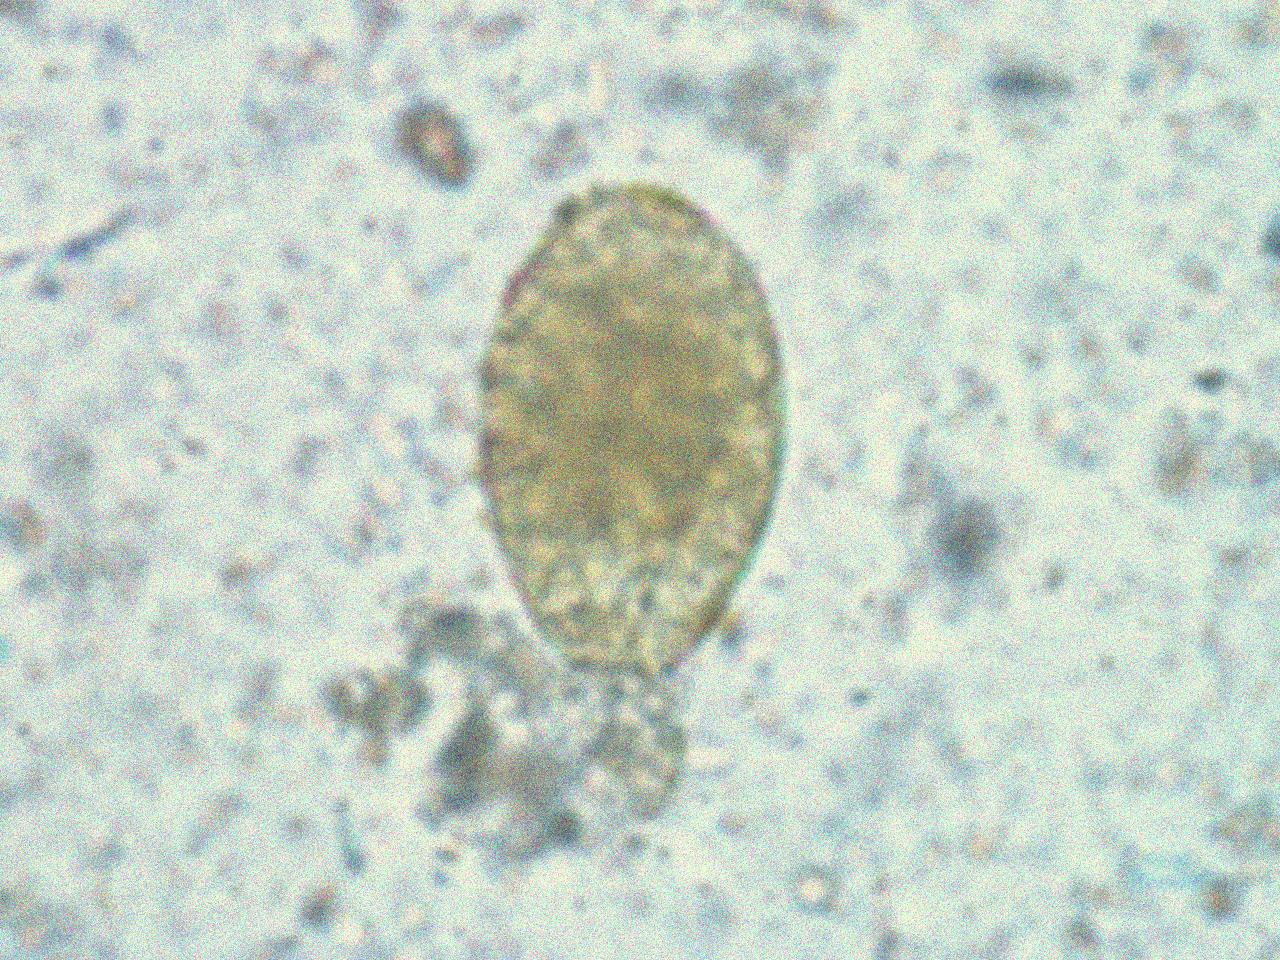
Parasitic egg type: Fasciolopsis buski